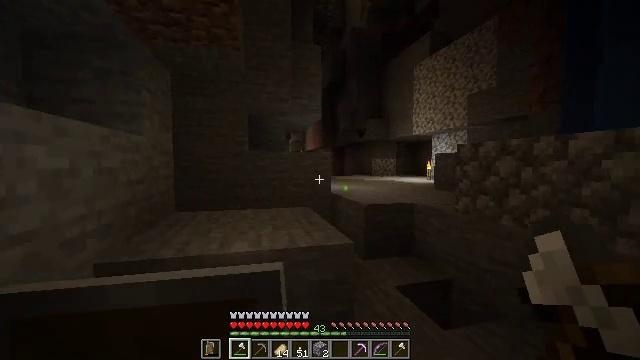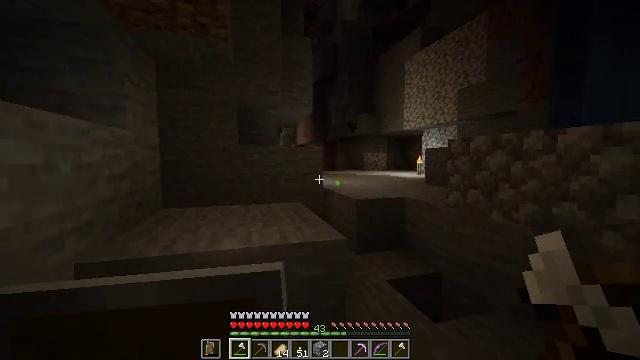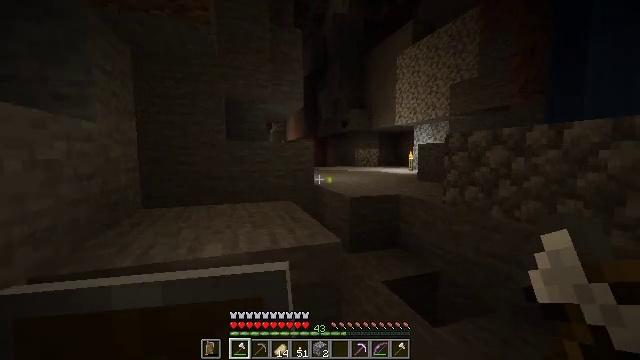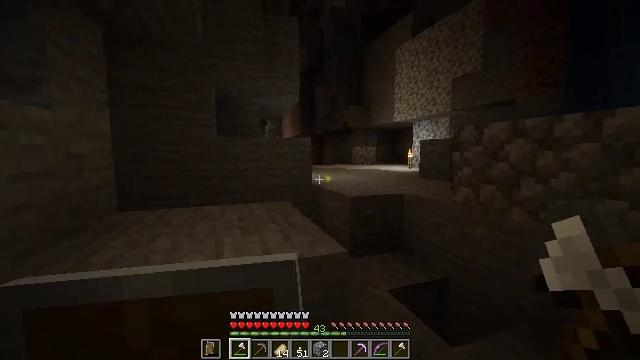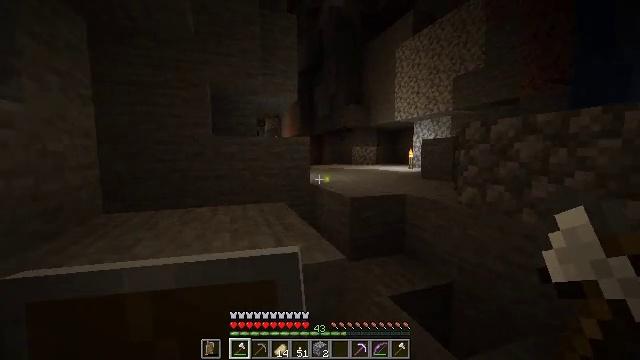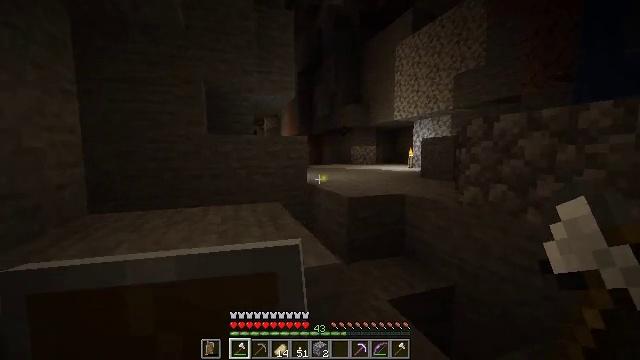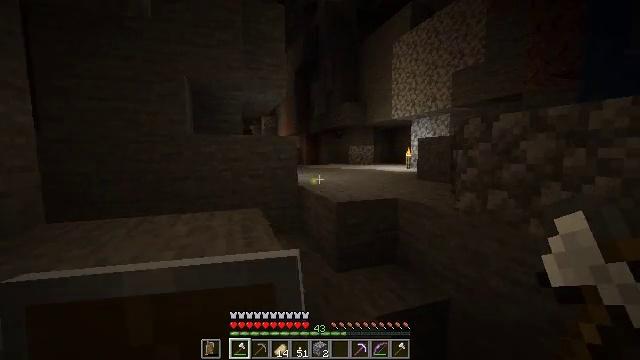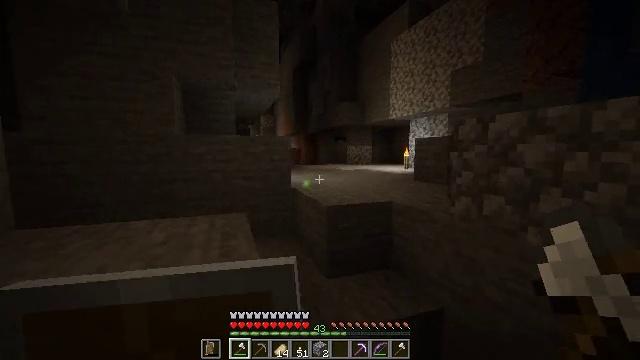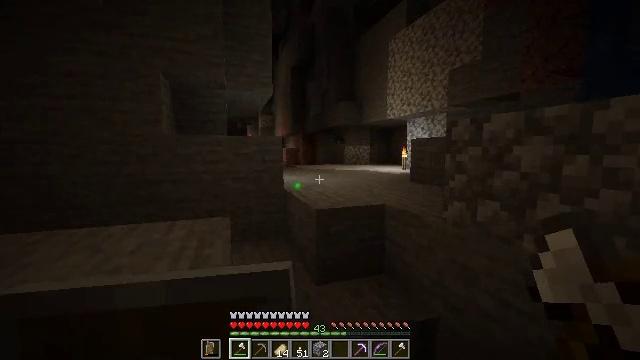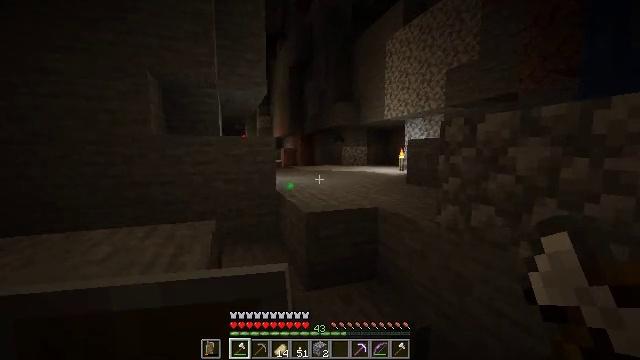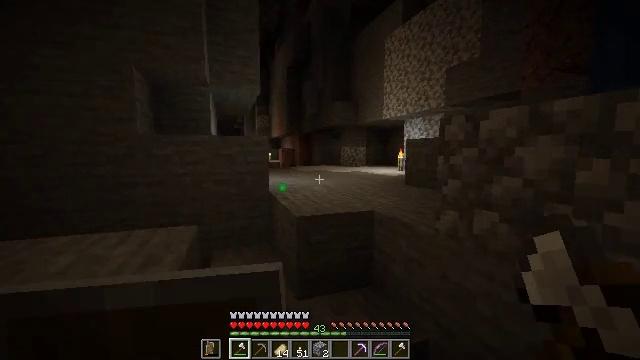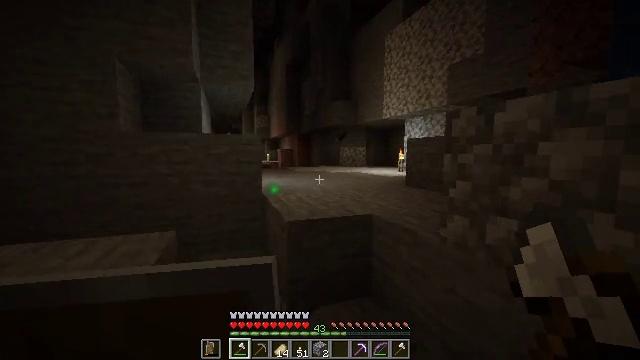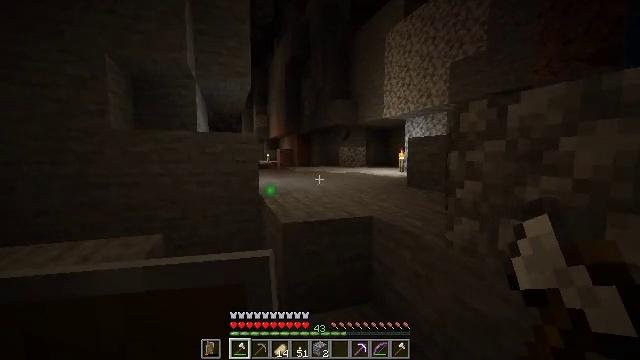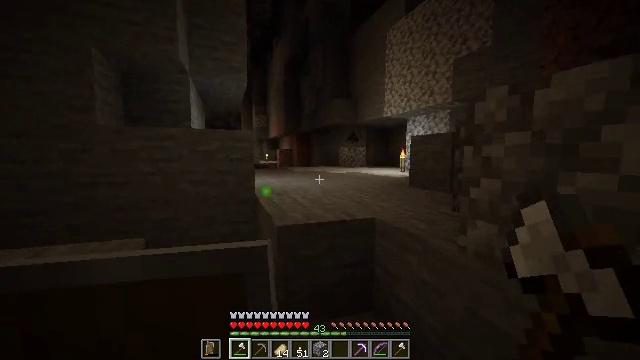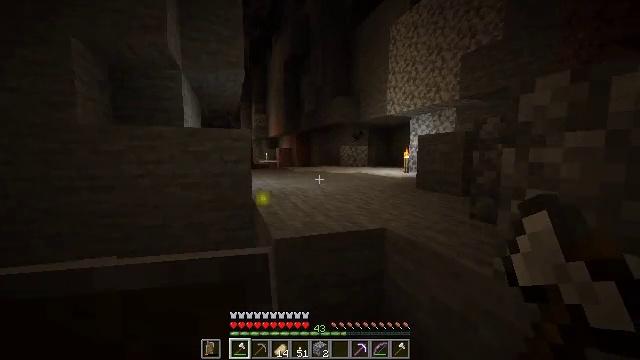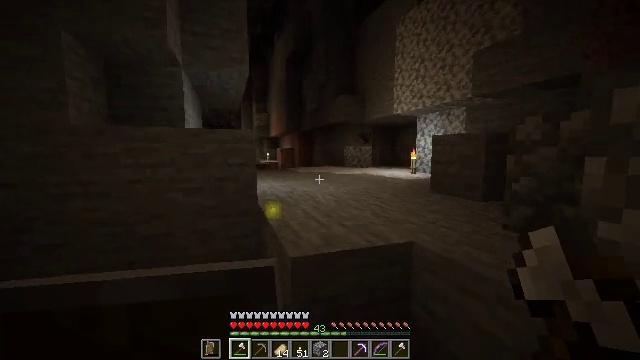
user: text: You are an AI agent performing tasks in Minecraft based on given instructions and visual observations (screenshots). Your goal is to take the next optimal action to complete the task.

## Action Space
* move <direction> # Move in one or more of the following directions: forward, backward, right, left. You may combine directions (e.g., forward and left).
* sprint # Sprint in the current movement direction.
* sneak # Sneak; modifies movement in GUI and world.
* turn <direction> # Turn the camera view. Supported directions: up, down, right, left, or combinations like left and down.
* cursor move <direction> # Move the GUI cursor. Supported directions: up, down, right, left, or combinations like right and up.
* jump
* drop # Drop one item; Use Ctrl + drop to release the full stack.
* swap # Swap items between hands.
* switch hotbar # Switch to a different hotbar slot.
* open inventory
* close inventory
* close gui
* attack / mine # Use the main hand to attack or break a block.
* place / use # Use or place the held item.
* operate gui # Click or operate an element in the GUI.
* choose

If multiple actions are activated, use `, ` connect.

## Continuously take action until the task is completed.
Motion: motion action
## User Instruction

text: Hunt mobs.
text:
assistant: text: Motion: move forward, turn right and down
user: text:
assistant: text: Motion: move forward, turn right
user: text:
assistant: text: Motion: move forward
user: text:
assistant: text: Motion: move forward and move right
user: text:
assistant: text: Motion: move forward and move right
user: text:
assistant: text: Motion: move forward and move right
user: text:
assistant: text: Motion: move forward and move right
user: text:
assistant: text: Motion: move forward and move right
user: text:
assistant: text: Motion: move forward
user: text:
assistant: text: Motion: move forward
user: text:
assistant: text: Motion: move forward
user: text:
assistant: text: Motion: move forward
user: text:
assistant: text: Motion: move forward
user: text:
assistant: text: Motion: move forward and move left
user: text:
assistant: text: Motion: move forward and move left
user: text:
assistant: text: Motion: move forward and move left
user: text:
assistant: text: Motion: move forward
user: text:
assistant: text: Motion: move forward
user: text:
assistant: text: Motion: move forward, jump
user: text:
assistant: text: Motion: move forward, jump
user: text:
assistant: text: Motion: move forward, jump
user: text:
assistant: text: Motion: move forward, jump
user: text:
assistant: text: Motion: move forward
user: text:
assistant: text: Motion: move forward
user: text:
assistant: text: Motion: move forward
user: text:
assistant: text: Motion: move forward and move right
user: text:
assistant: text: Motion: move forward and move right
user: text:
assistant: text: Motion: move forward and move right, turn left
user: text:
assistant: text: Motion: move forward and move right, turn left
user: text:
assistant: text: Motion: move forward and move right, turn left